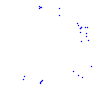
Particle: pion